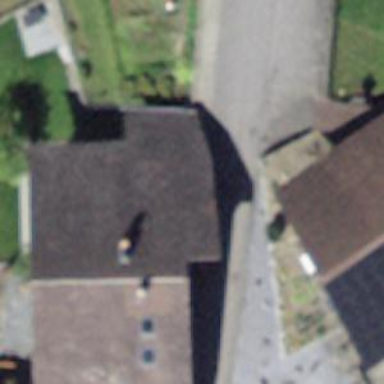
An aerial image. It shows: Farm building.